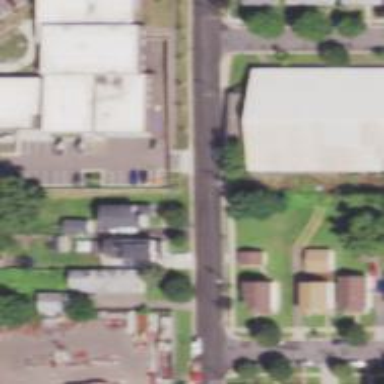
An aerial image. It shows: Residential road with sidewalk on the left side.